Aerial crown-view tile of a tropical tree (Barro Colorado Island, Panama), acquired 20250317:
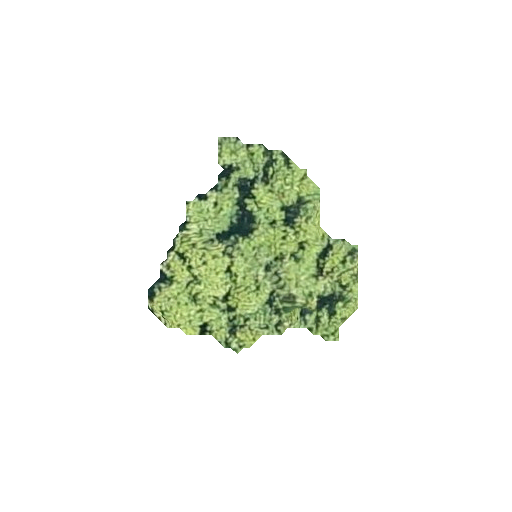
Species: Tachigali panamensis
GBIF accepted scientific name: Tachigali panamensis
Crown area: 42.822 m²